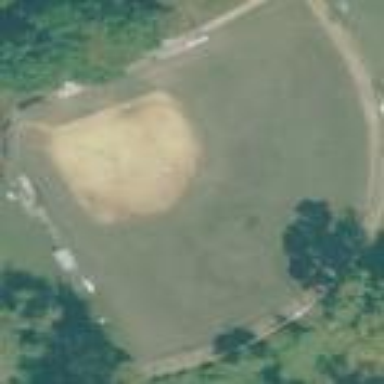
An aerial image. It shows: Baseball pitch for leisure land.